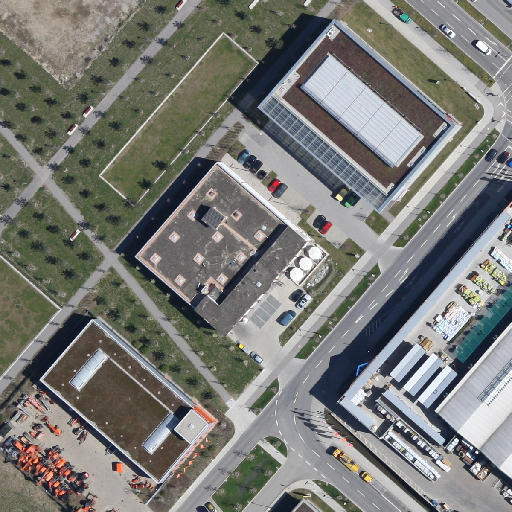
Referring expression: truck